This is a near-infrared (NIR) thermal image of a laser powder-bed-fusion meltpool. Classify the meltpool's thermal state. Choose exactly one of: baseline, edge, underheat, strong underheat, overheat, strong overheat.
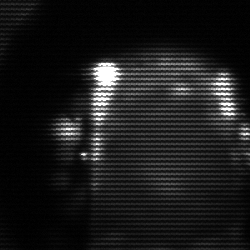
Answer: baseline